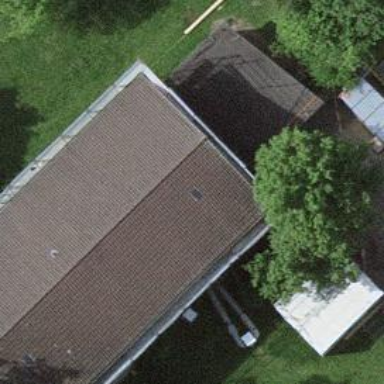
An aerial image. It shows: View of roof of building.